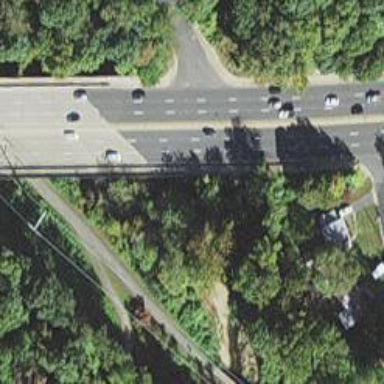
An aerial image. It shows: Bridge over trunk highway with expressway.